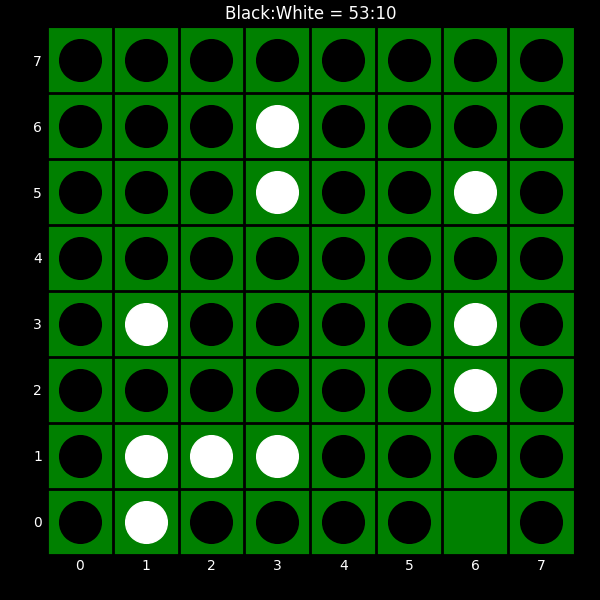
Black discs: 53
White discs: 10